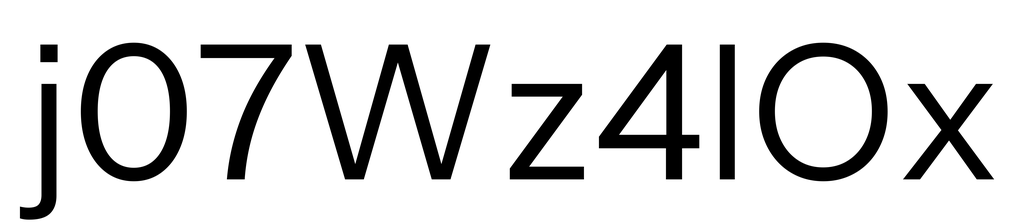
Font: InstrumentSans_Regular